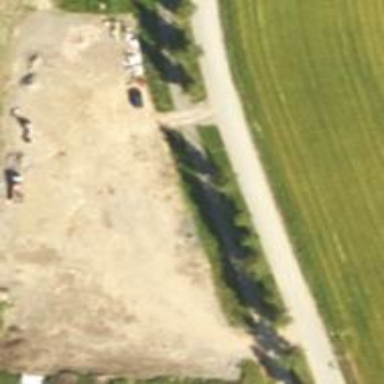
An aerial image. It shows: Parking area with unpaved surface.